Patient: sex F, age 55
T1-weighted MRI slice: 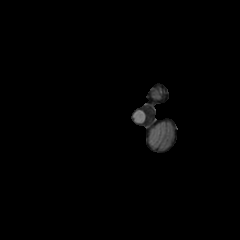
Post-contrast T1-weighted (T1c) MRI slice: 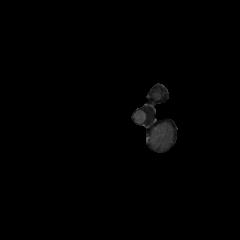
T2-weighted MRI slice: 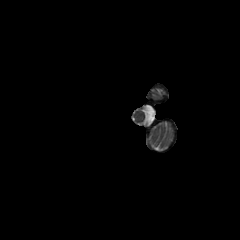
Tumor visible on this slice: no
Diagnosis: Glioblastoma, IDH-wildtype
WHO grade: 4